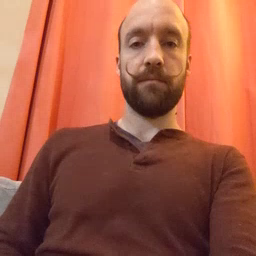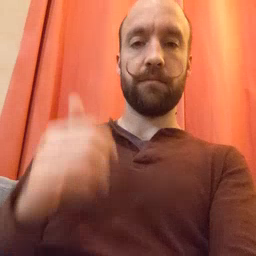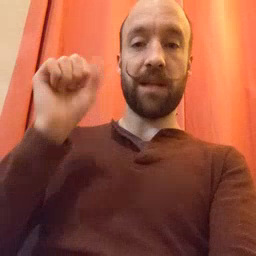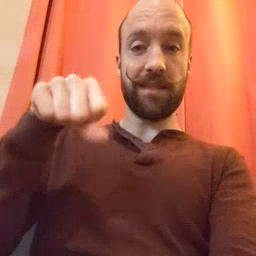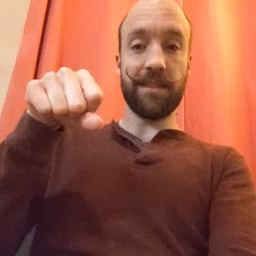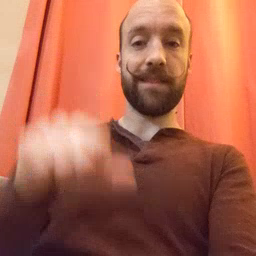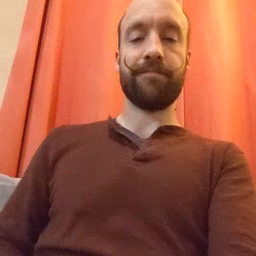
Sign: yes